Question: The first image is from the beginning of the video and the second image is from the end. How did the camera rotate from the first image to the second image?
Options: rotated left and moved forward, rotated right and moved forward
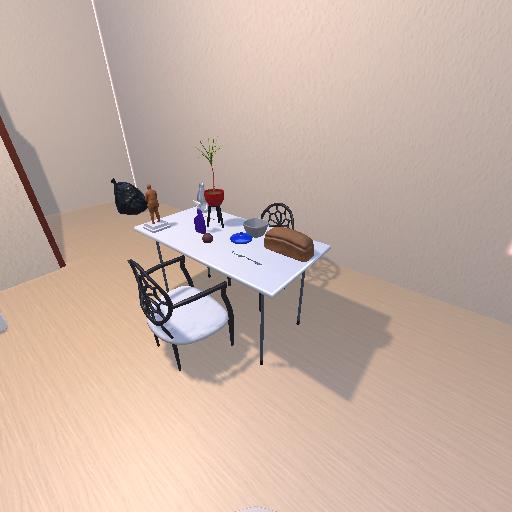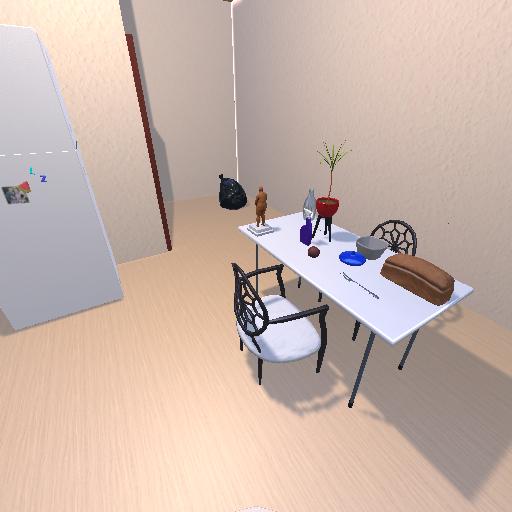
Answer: rotated left and moved forward